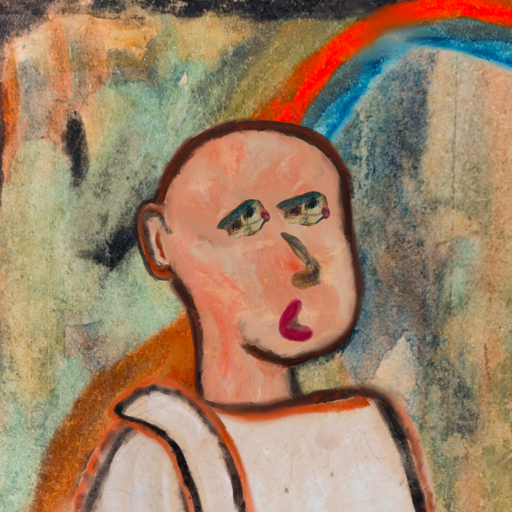
Background: Childish, Head And Neck Side: Roy_Bahadur, Face Side: Pipe, Bust: Roy_Bahadur, Hair Side: Blank, Head Accessory: Blank, Second Necklace: Blank, Necklace: Blank, Baby: Blank